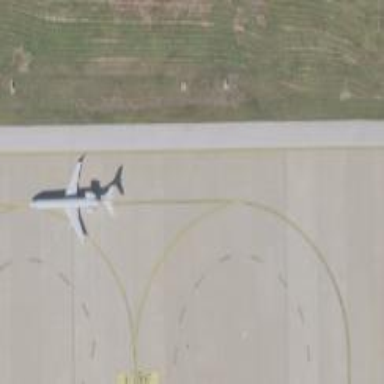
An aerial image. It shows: View of taxiway at the airport.